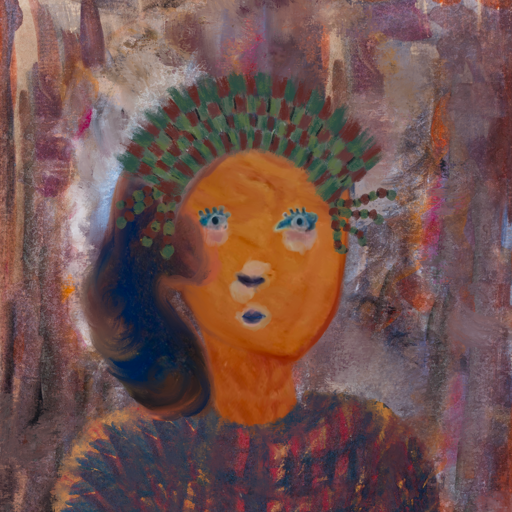
Background: Hypocrite, Head And Neck Front: Pious_Lady, Face Front: Hill_Girl, Bust: In_The_Sun, Hair Front: Mother_And_Son_Son, Head Accessory: After_Raid_Crown, Second Necklace: Blank, Necklace: Blank, Baby: Blank